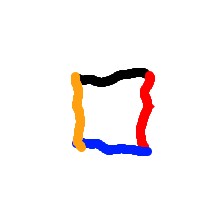
Shape: square